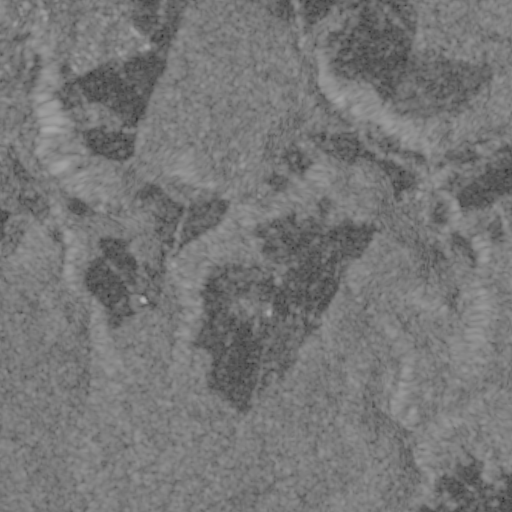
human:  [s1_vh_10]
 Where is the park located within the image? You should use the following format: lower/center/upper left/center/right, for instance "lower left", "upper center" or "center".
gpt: The park is located in the upper left of the image.
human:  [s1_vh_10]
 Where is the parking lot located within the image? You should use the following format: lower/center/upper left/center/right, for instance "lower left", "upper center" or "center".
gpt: The parking lot is located in the upper left of the image.
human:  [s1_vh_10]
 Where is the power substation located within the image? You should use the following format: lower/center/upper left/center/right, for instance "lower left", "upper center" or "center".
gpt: The power substation is located in the upper left of the image.
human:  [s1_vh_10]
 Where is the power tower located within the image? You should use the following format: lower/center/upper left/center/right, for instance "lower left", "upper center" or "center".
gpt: The power tower is located in the upper left of the image.
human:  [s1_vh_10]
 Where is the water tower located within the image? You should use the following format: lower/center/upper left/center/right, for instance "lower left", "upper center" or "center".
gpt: The water tower is located in the upper center of the image.
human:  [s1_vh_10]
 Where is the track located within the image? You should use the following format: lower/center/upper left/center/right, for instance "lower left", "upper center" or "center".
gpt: There is no track in the image.

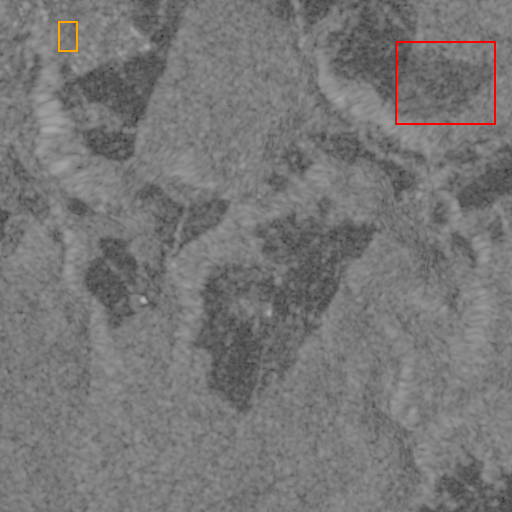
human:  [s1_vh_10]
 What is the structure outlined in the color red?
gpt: The structure outlined in red is a crop field.
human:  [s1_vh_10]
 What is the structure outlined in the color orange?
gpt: The structure outlined in orange is a park.
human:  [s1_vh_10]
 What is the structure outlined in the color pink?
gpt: There is no pink outline.